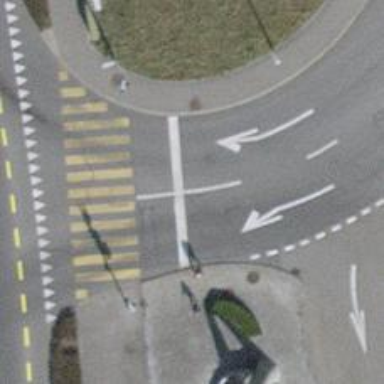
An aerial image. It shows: Road with traffic signals.